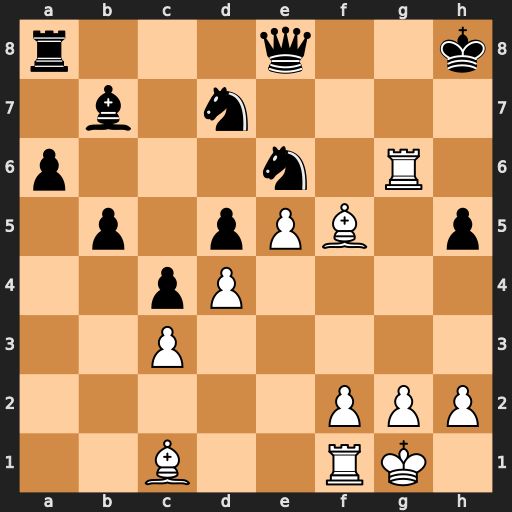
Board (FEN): r3q2k/1b1n4/p3n1R1/1p1pPB1p/2pP4/2P5/5PPP/2B2RK1
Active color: w
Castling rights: -
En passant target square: -
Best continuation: Rxe6 Nf8 Rxe8